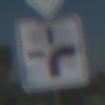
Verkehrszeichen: VerlaufVorfahrtsstrasse3
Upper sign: Vorfahrtsstrasse
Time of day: MorningAfternoon
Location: Outdoor (Special)
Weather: Clear
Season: NotSpecified
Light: Natural